八年级 · 画法几何学
如图,在四边形$ABCD$中,$AD//BC,angleABC=angleADC=90^{circ}$,对角线$AC,BD$交于点$O,DE$平分$angleADC$交$BC$于点$E$,连接$OE$.(1)求证:四边形$ABCD$是矩形;(2)若$angleBDE=15^{circ}$,求$angleDOE$;(3)在（2）的条件下,若$AB=2$,求$triangleBOE$的面积.
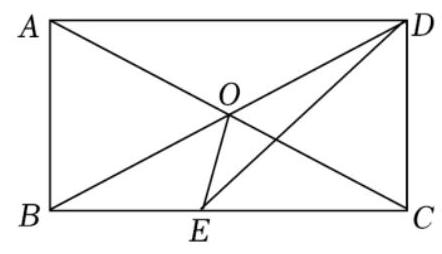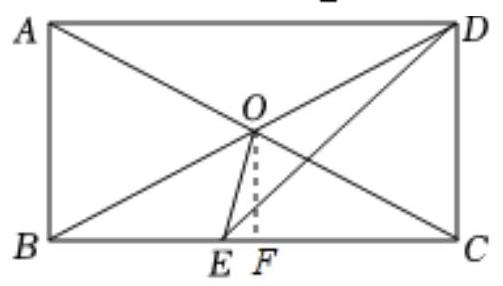
答案: (1)由平行线的性质易证$angleBAD=90^{circ}$,得出$angleBAD=angleABC=angleADC=90^{circ}$,即可得出结论;(2)由矩形和角平分线的性质得出$angleCDE=angleCED=45^{circ}$,则$EC=DC$,推出$angleCDO=60^{circ}$,证明$triangleOCD$是等边三角形,求出$angleOCB=30^{circ}$,得出$angleCOE=75^{circ}$,即可得出结果;(3)作$OFperpBC$于$F$.求出$EC、OF$的长即可.【解析】(1)证明:$becauseAD//BC$,$thereforeangleABC+angleBAD=180^{circ}$,$becauseangleABC=90^{circ}$,$thereforeangleBAD=90^{circ}$,$thereforeangleBAD=angleABC=angleADC=90^{circ}$,$therefore$四边形$ABCD$是矩形;(2)解:$because$四边形$ABCD$是矩形,$DE$平分$angleADC$,$thereforeangleCDE=angleCED=45^{circ}$,$thereforeEC=DC$,又$becauseangleBDE=15^{circ}$,$thereforeangleCDO=60^{circ}$,又$because$矩形的对角线互相平分且相等,$thereforeOD=OC$,$thereforetriangleOCD$是等边三角形,$thereforeangleDOC=angleOCD=60^{circ}$,$thereforeangleOCB=90^{circ}-angleDCO=30^{circ}$,$becauseCO=CE$,$thereforeangleCOE=left(180^{circ}-30^{circ}right)div2=75^{circ}$,$thereforeangleDOE=angleDOC+angleCOE=60^{circ}+75^{circ}=135^{circ};$(3)解:作$OFperpBC$于$F$.$because$四边形$ABCD$是矩形,$thereforeCD=AB=2,angleBCD=90^{circ},AO=CO,BO=DO,AC=BD$,$thereforeAO=BO=CO=DO$,$thereforeBF=FC$,$thereforeOF=frac{1}{2}CD=1$,$becauseangleOCB=30^{circ},AB=2$,$thereforeBC=2sqrt{3}$,$becauseDE$平分$angleADC,angleADC=90^{circ}$,$thereforeangleEDC=45^{circ}$,在Rt$triangleEDC$中,$EC=CD=2$,$thereforetriangleBOE$的面积$=frac{1}{2}cdotEBcdotOF=frac{1}{2}times(2sqrt{3}-2)times1=sqrt{3}-1$.【点睛】本题考查了矩形的判定与性质、平行线的性质、角平分线的性质、等边三角形的判定与性质、等腰三角形的判定与性质、三角形内角和定理等知识;熟练掌握矩形的判定与性质和等边三角形的判定与性质是解题的关键.